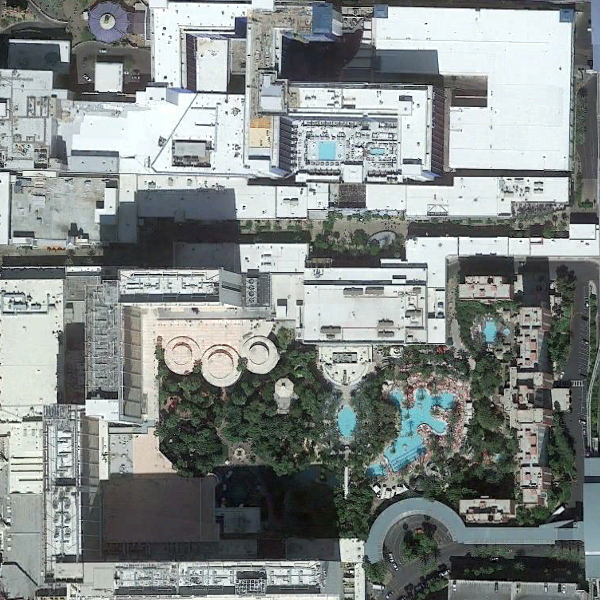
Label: Resort